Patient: sex F, age 70
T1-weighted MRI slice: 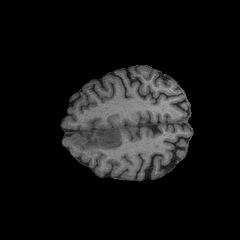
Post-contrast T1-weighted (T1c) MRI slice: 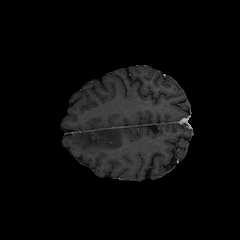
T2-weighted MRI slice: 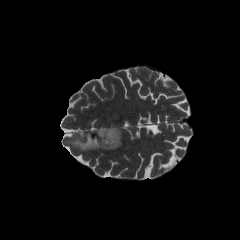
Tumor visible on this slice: yes
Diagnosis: Oligodendroglioma, IDH-mutant, 1p/19q-codeleted
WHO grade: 2